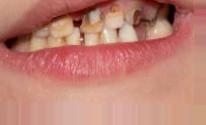
Condition: Caries